Question:
this is how i have it printed now, but i want all numbers to be one same level, but i can't do it, because emails have different lengths - hotmail.com, mail.com etc
my code:
'''
def count_domains(date, emails):
print(date)
my_emails = []
for email in emails:
current_email = email.split("@", 2)[1]
my_emails.append(current_email)
unique_emails = list(set(my_emails))
for x in range(len(unique_emails)):
print( str(unique_emails[x]).rjust(2) + " : " + str(my_emails.count(unique_emails[x])).rjust(4))
'''
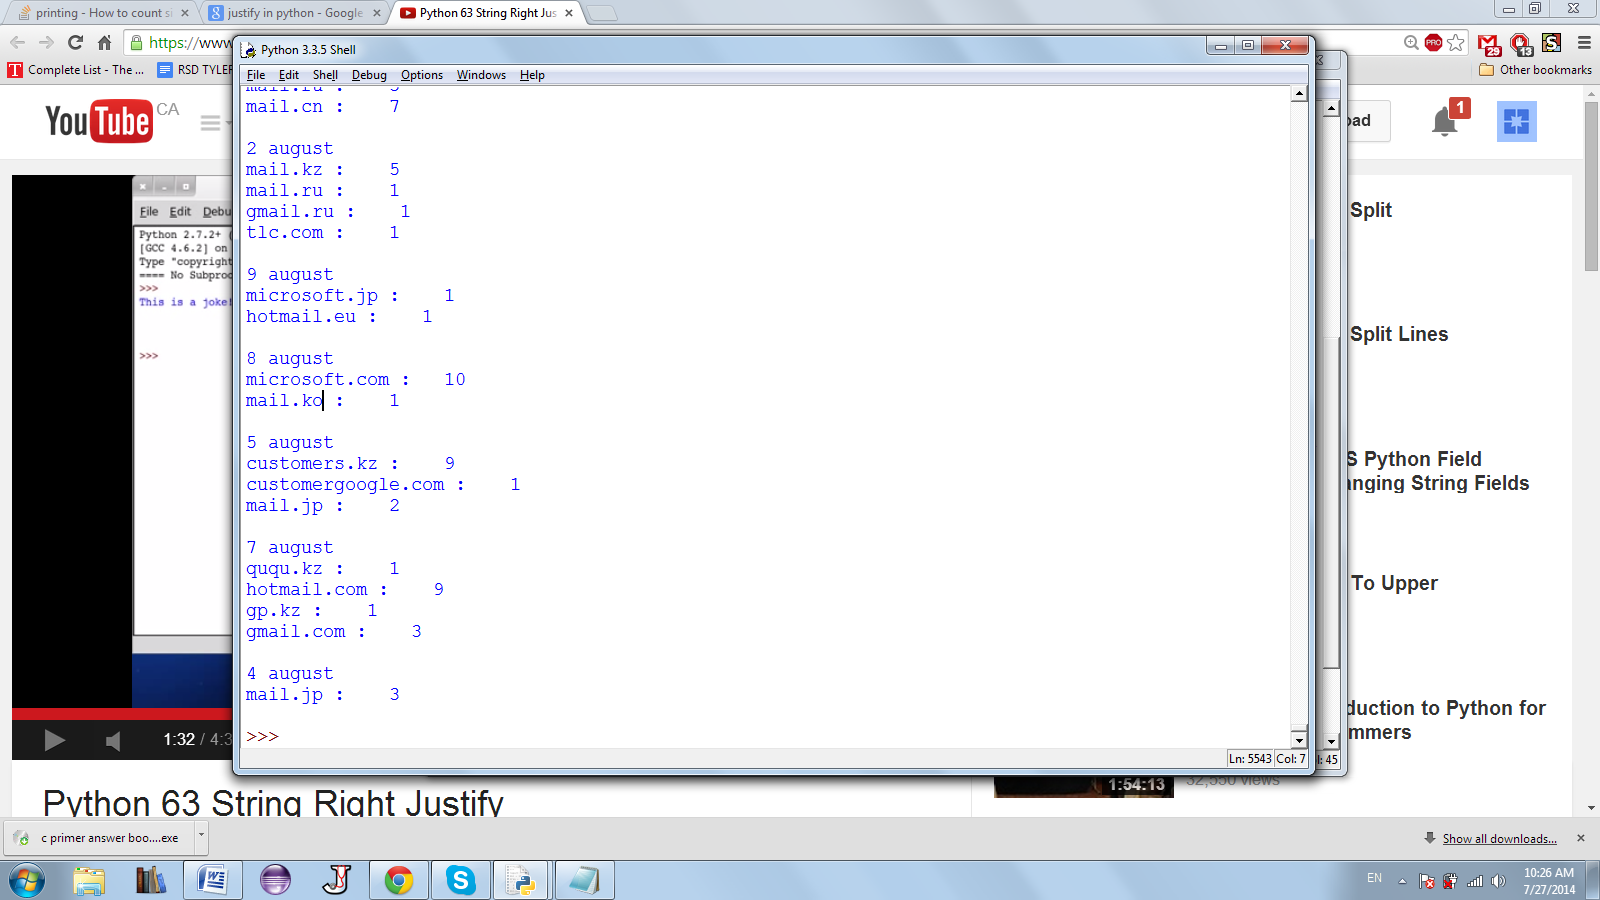
Answer: What about something like this:
'''
print((str(unique_emails[x]) + ": ").ljust(20) +
str(my_emails.count(unique_emails[x])).rjust(4))
'''